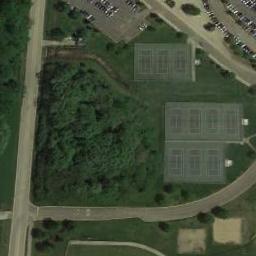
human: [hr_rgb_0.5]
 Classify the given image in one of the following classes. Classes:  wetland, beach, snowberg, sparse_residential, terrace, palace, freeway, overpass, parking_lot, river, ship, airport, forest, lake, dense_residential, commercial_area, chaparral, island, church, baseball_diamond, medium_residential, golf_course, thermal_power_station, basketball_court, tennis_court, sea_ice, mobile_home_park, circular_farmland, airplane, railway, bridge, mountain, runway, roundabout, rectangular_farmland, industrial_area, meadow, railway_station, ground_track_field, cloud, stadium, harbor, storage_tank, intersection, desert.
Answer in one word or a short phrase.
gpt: tennis_court